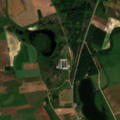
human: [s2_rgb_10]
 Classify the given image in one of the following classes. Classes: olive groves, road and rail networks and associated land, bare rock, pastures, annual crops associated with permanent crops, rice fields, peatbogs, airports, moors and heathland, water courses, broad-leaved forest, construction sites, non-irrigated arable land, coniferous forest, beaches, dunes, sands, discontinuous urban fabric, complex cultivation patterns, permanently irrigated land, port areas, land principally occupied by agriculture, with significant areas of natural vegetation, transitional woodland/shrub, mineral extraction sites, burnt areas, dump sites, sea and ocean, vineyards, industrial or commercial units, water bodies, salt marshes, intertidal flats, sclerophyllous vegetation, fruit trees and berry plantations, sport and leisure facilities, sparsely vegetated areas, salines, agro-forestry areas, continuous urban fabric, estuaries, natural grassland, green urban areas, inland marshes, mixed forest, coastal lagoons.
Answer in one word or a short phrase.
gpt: discontinuous urban fabric, non-irrigated arable land, pastures, land principally occupied by agriculture, with significant areas of natural vegetation